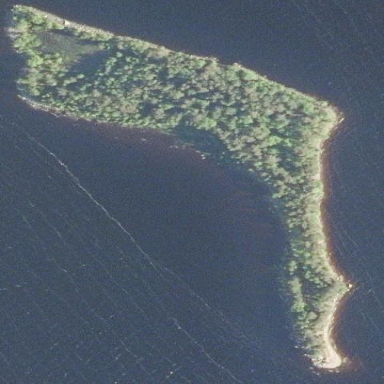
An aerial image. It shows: Image showing island.